Question: I have an RGB image of size MxNx3. Let's imagine we have a reflection line somewhere in the bottom half of the image. How do I reflect all the points above the line onto the line? I know what I need to do but I can't get it right on MATLAB. Thanks for any help.
For example, in the image below the blue line is the reflection line.

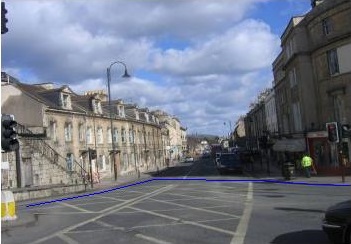
Answer: '''
%%// Read input image
img =imread(IMG_FILEPATH);
%%// Let user select the mask, top of which will basically act
%%// as the reflection line
figure,imshow(img)
[mask,xi,yi] = roipoly(img);
%%// Remove the last element as that is same as the first one
xi(end)=[];
yi(end)=[];
%%// Find the two corner points each on the left and right sides of the mask
pt_matrix = [xi yi]
[val,ind] = sort(xi)
left_two_pts = pt_matrix(ind(1:2),:)
right_two_pts = pt_matrix(ind(end-1:end),:)
four_pts = round([left_two_pts;right_two_pts])
%%// Remove a 5x5 neighborhood around the four corners, so that biggest
%%// blob that is the line could be separated out
BW1 = edge(mask,'canny');
for k = 1:4
BW1(four_pts(k,2)-2:four_pts(k,2)+2,four_pts(k,1)-2:four_pts(k,2)+1) = 0;
end
%%// Get the biggest blob that is the reflection line
[L, num] = bwlabel(BW1);
counts = sum(bsxfun(@eq,L(:),1:num));
[~,ind] = max(counts);
BW1 = (L==ind);
%%// Connect the endpoints of the line to left and right sides of the image
xlimit = [find(sum(BW1,1),1) find(sum(BW1,1),1,'last')];
[row1,col1] = ind2sub(size(BW1),find(BW1));
BW1(row1(1),1:col1(1)-1)=1;
BW1(row1(end),col1(end)+1:end)=1;
%%// Select only one per column for the reflection
[xt0,yt0] = find(BW1);
[yt1,a2,a3] =unique(yt0,'first');
xt1=xt0(a2);
sz1 = size(BW1,1)-xt1;
%%// Perform the reflection
for k = 1:numel(yt1)
img(xt1(k):end,k,:) = img(xt1(k)👎xt1(k)-sz1(k),k,:);
end
figure,imshow(img)
'''
Typical mask with 'roipoly' would look like -

User has to select exactly two points on the left side to represent the left side border of the mask and exactly two points on the right side for the right side border. Also, there must enough image pixels on top of the line to reflect over the line.